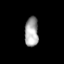
Tissue: lung
Cell type: Epithelial cells
Senescence score: 0.1817
Nuclear area (px): 393
Mean DAPI intensity: 165.42